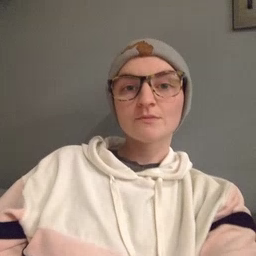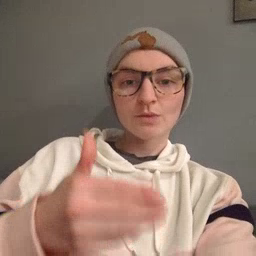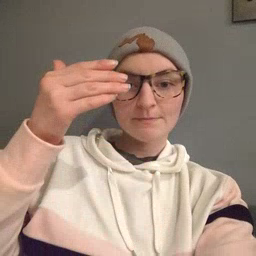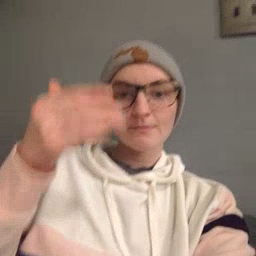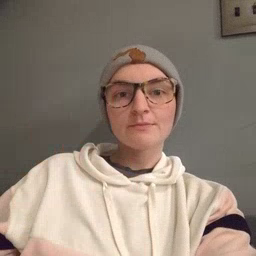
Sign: glasswindow